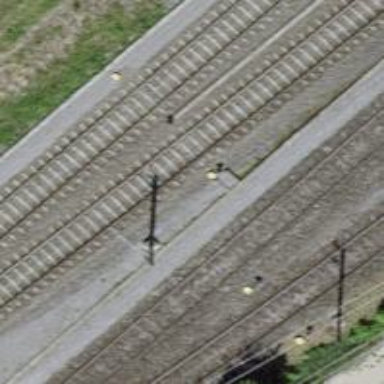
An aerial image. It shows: Single railway track with electrification through contact line.